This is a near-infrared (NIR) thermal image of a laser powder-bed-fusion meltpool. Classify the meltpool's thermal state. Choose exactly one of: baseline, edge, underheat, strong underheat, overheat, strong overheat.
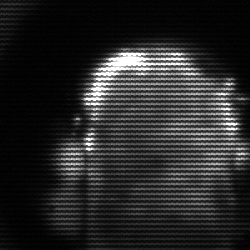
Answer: baseline